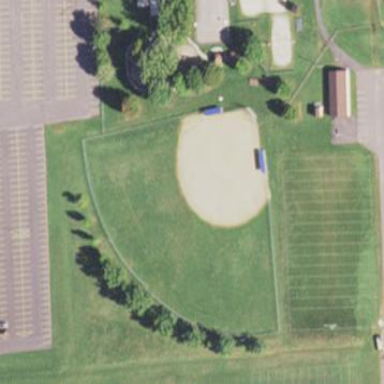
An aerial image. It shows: Baseball pitch for leisure land activities.